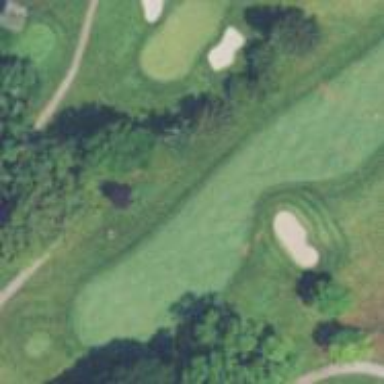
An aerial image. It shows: Golf hole.